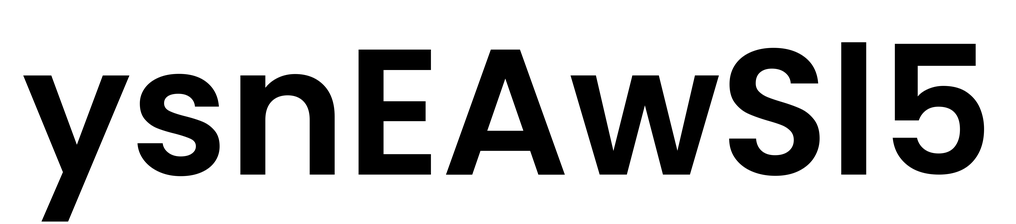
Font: Poppins-SemiBold